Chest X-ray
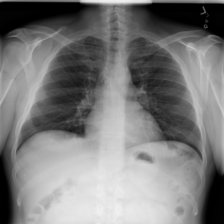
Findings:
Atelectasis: negative
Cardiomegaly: negative
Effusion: negative
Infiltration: negative
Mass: negative
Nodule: negative
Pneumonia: negative
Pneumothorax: negative
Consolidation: negative
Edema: negative
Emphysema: negative
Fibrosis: negative
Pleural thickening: negative
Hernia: negative